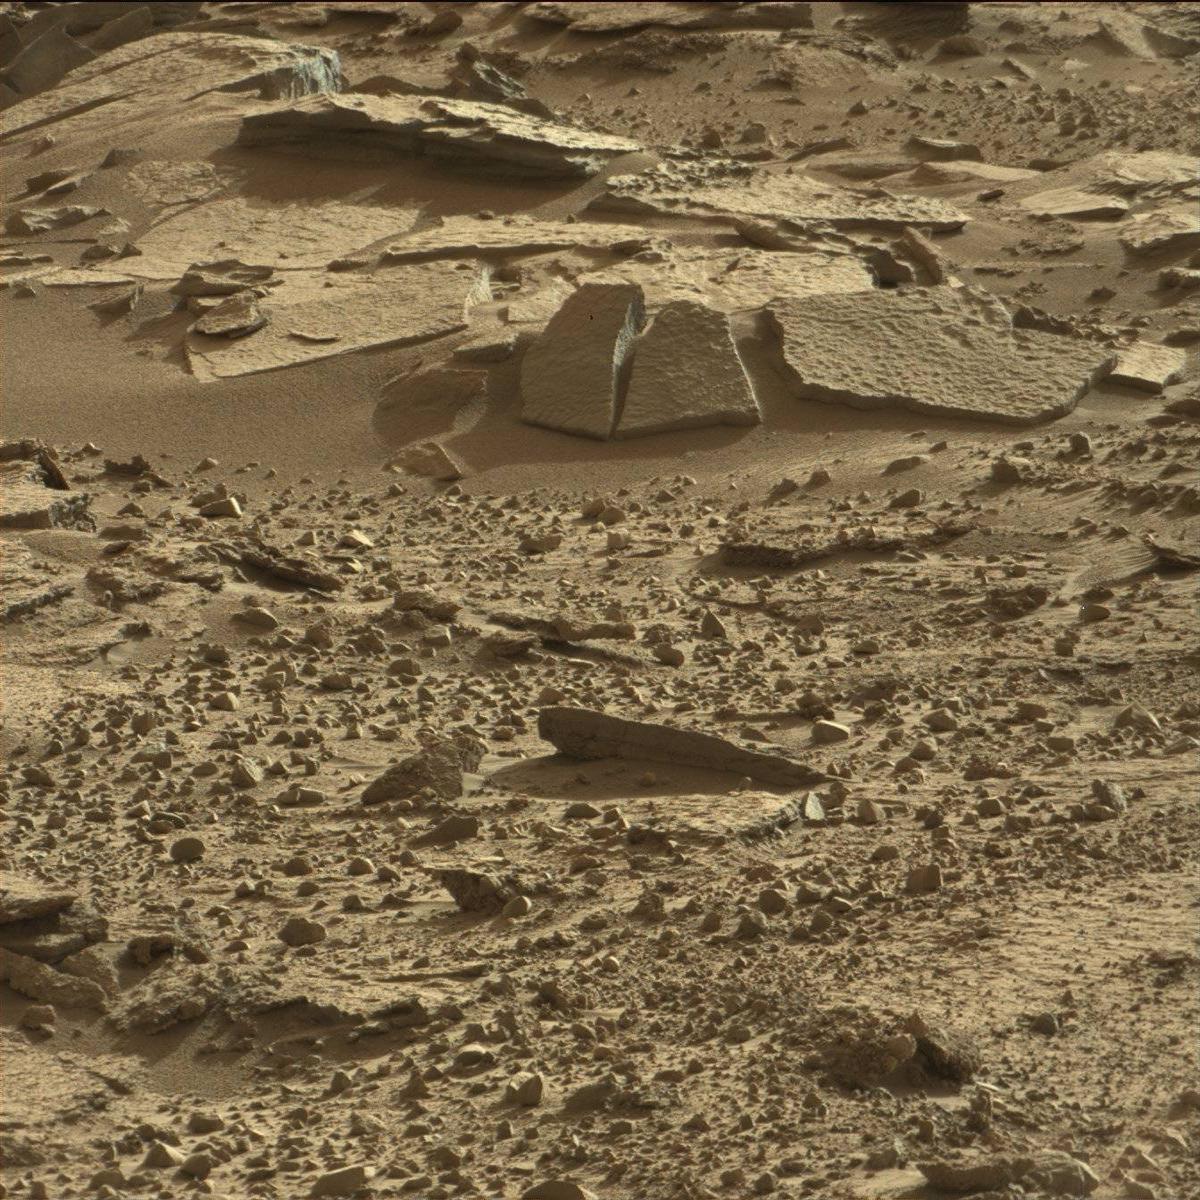
Terrain classes present: Bedrock, Rock, Sand / Soil